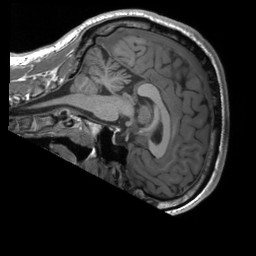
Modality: T1w
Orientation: sagittal
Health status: healthy
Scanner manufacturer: siemens
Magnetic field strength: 3 T
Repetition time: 1.9 s
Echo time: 0.00232 s